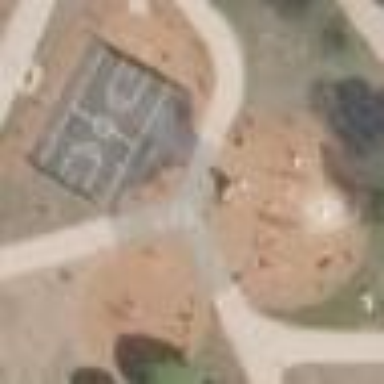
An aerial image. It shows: Playground area for leisure land.